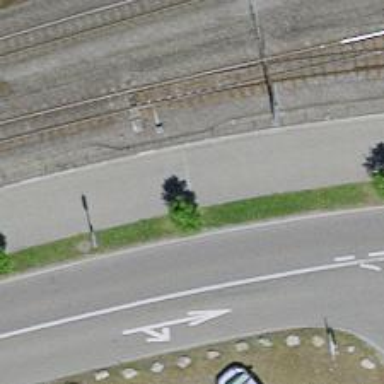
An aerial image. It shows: Bollard.